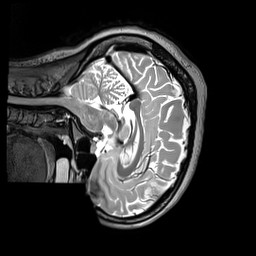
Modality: T2w
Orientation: sagittal
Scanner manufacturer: siemens
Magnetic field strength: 3 T
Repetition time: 3.2 s
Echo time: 0.406 s